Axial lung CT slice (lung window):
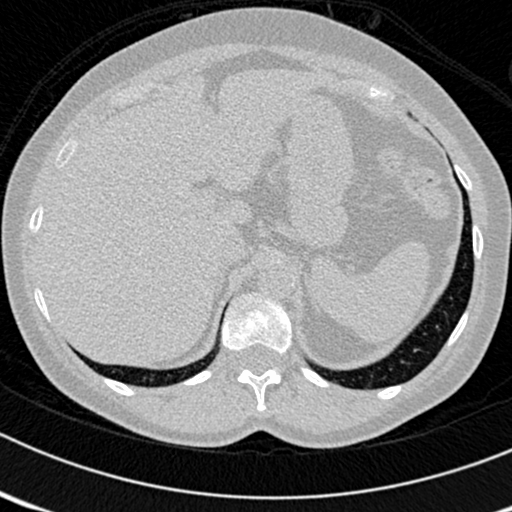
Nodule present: no